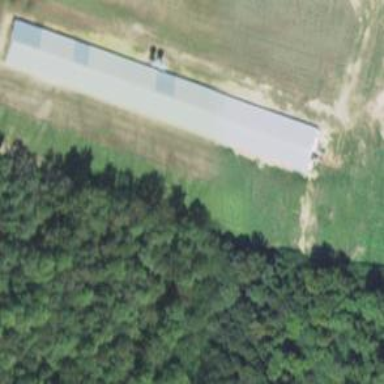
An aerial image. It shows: Farm auxiliary building.